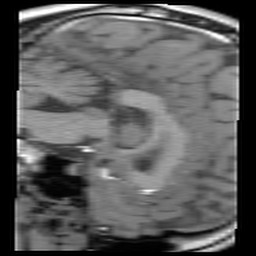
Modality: FLASH
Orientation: sagittal
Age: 20
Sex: male
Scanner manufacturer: siemens
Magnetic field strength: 3 T
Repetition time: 0.245 s
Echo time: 0.0026 s